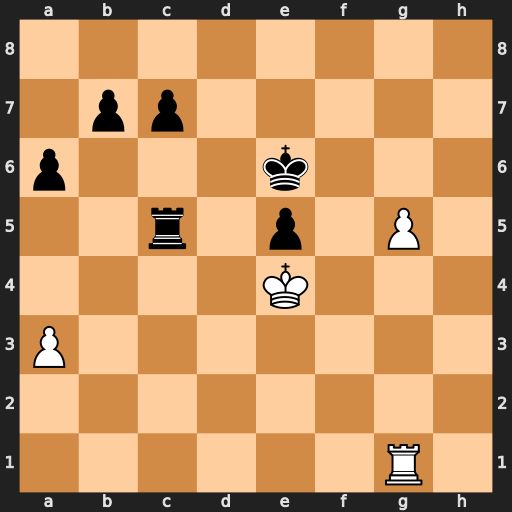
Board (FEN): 8/1pp5/p3k3/2r1p1P1/4K3/P7/8/6R1
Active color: w
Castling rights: -
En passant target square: -
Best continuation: g6 Rd5 g7